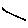
Label: line